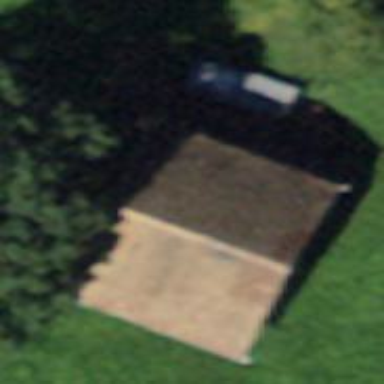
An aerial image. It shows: Barn.